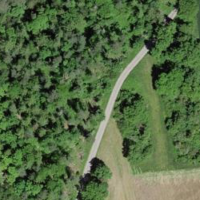
EUNIS habitat code: 44
Species observed at this site:
Anacamptis pyramidalis